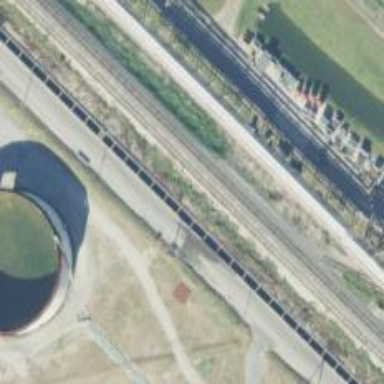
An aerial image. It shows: Abandoned spur railway.